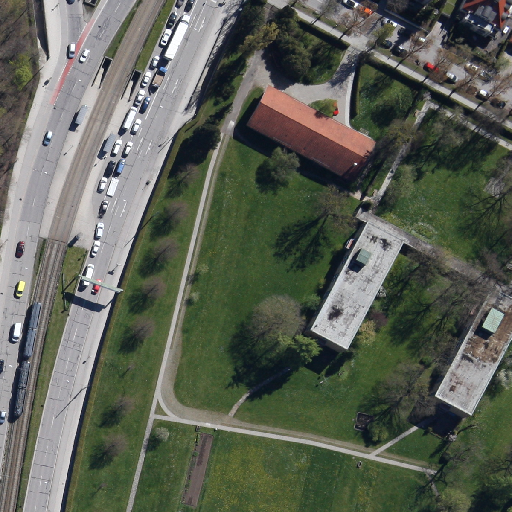
Referring expression: long truck